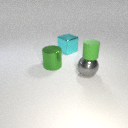
large green metal cylinder to the left of large gray metal sphere